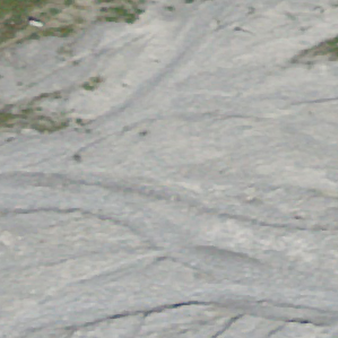
Label: other